Field crop: maize
Growth stage: 2
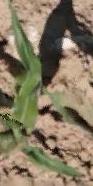
Species: maize